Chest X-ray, PA view. Patient: 38 years old, sex F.
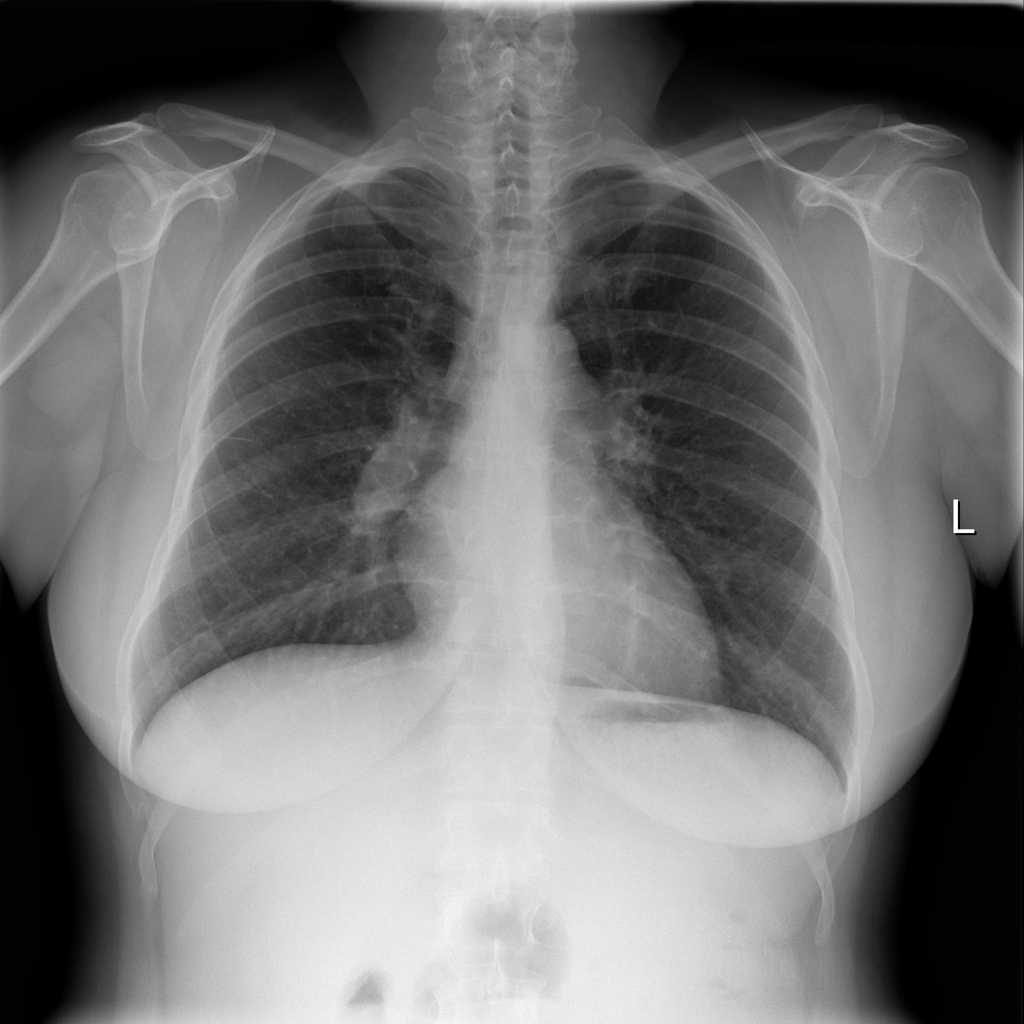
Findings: No Finding